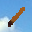
Label: 1